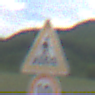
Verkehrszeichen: FussgaengerueberwegLinks
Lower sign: Geschwindigkeit10
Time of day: Midday
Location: Outdoor (RoadRail)
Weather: PartlyCloudy
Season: NotSpecified
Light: Natural